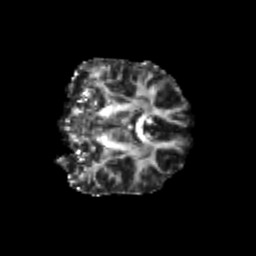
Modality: FA
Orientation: coronal
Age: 25
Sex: female
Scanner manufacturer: siemens
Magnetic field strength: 3 T
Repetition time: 3.5 s
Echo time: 0.104 s